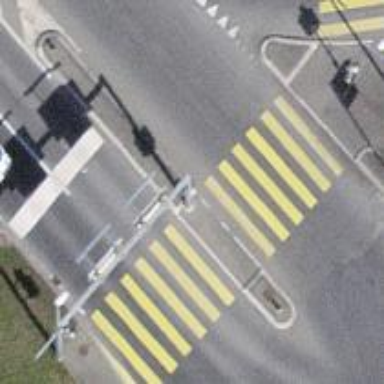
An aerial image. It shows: Zebra crossing with island in the middle and zebra markings.